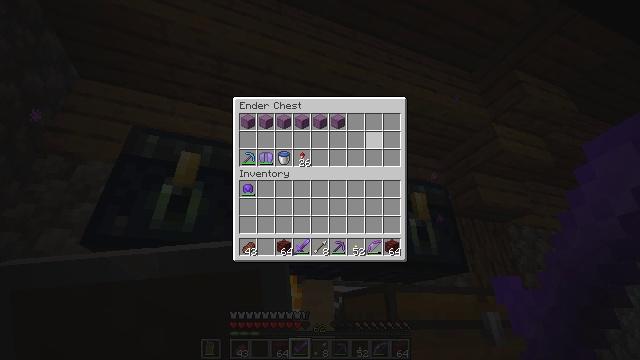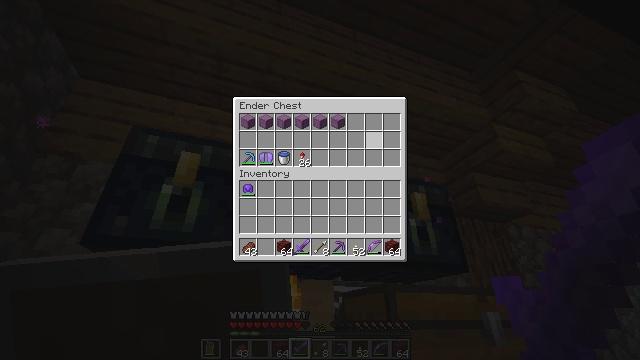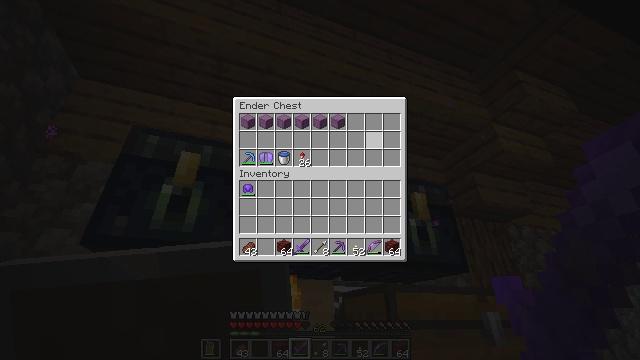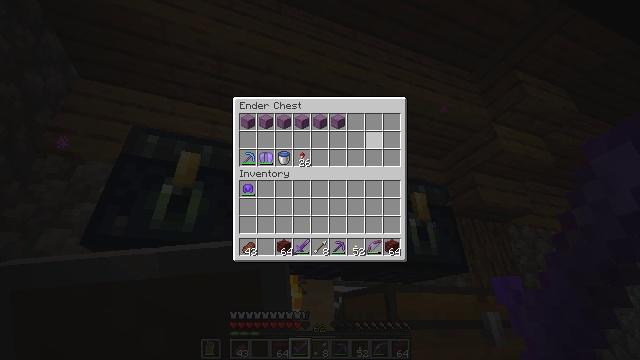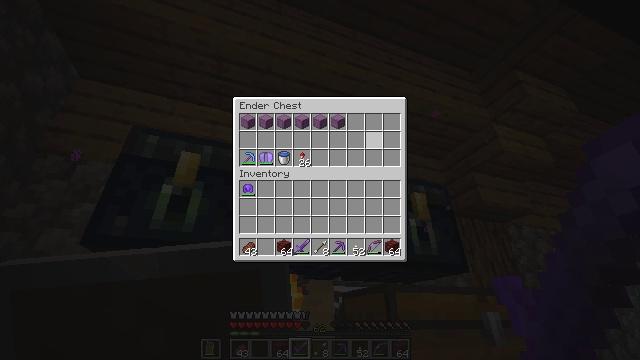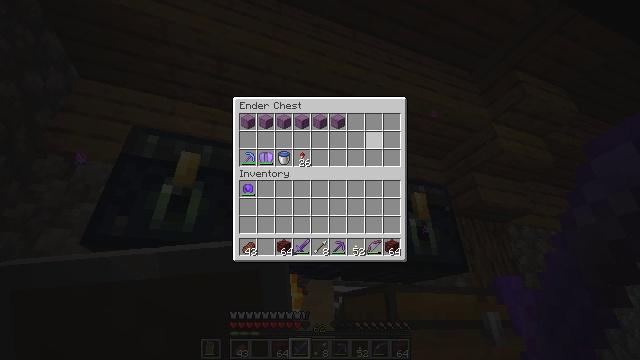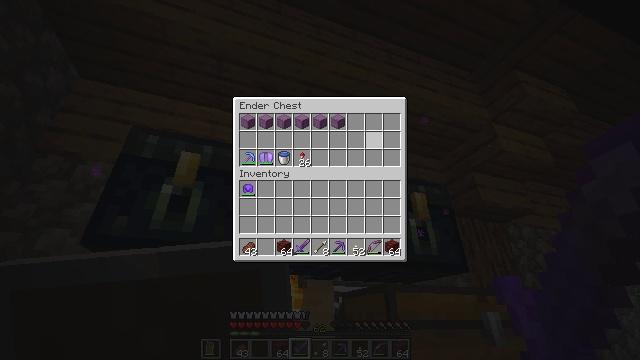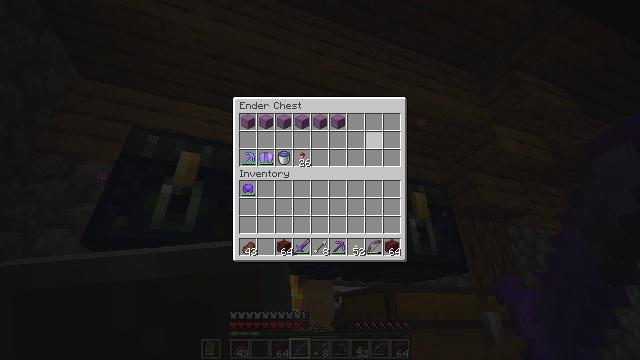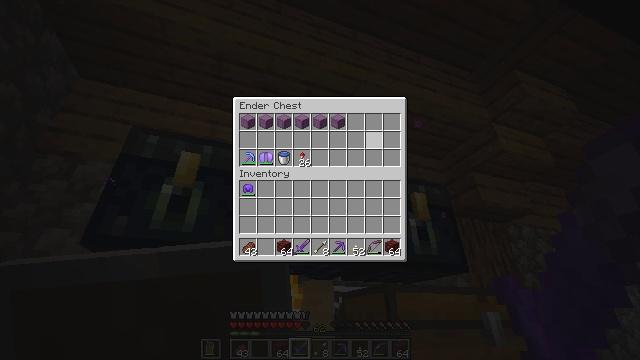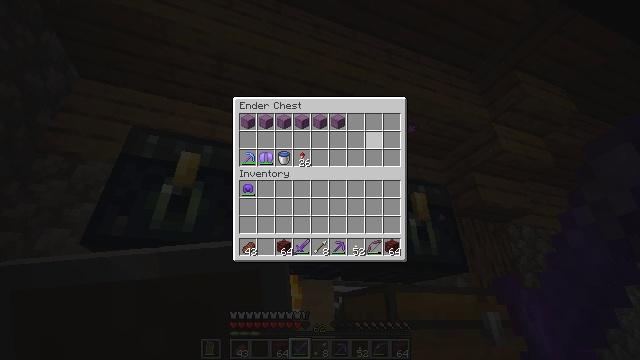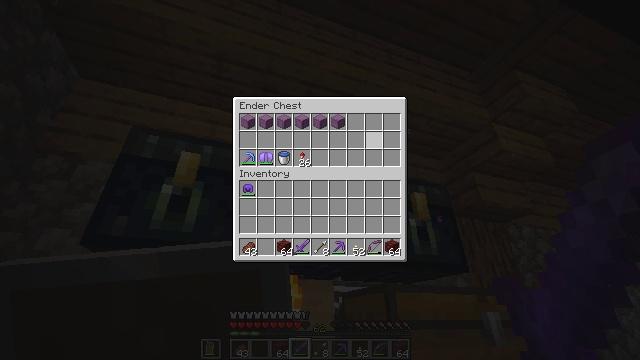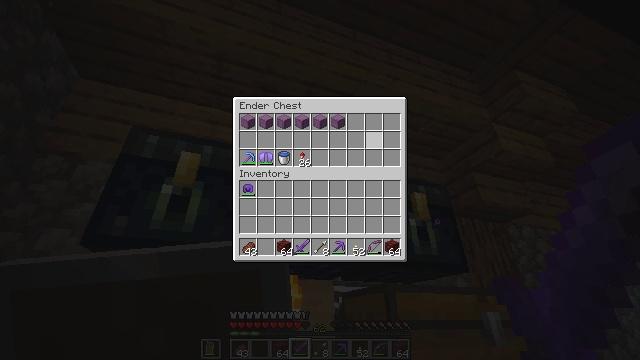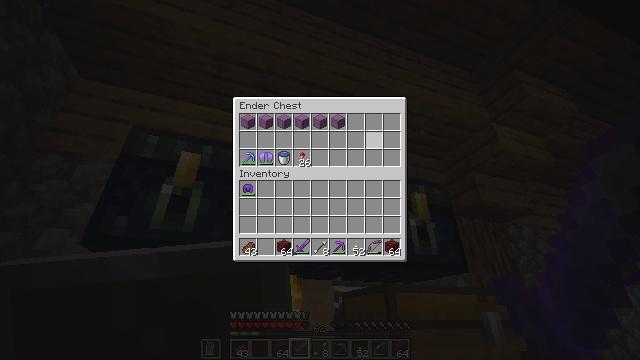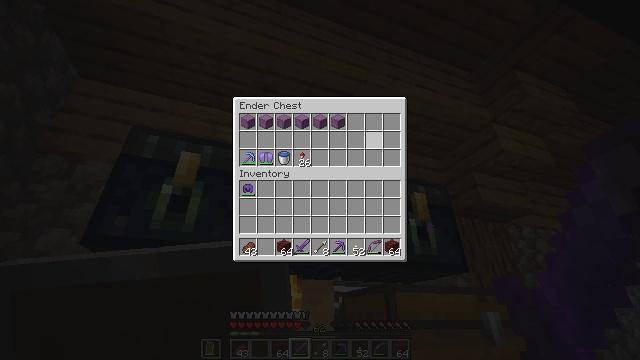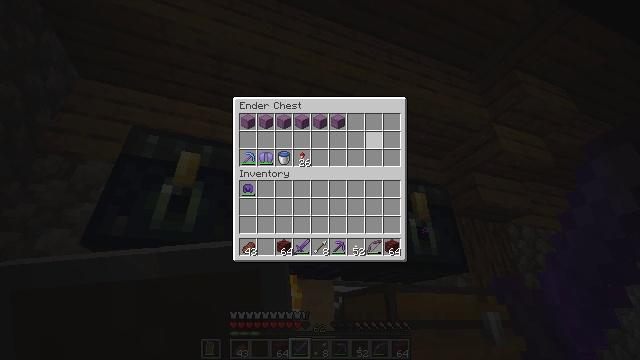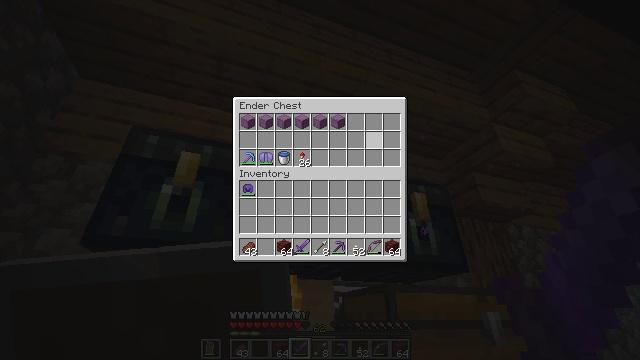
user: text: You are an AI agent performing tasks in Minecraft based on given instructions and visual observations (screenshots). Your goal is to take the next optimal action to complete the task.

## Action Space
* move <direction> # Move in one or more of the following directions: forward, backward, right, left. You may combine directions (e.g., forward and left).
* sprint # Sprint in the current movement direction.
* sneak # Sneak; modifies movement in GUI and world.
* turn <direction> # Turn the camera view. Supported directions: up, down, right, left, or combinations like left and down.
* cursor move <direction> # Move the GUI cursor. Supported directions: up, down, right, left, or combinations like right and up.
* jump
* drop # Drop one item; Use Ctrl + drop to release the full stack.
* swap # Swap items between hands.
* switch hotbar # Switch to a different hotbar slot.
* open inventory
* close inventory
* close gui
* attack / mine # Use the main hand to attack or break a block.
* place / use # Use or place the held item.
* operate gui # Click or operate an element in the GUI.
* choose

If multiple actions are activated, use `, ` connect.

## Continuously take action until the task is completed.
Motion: motion action
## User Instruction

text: Left click on the ender chest to mine.
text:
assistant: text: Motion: no_op
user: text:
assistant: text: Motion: no_op
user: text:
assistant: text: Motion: no_op
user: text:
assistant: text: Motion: no_op
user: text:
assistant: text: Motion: no_op
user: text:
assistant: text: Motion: no_op
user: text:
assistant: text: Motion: no_op
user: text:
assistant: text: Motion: no_op
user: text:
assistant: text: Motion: no_op
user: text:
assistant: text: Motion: no_op
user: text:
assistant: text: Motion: no_op
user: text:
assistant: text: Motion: no_op
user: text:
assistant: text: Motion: no_op
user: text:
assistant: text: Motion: no_op
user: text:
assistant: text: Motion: no_op
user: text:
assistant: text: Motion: no_op
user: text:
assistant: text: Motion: no_op
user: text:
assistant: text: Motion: no_op
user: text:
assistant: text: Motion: no_op
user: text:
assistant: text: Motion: no_op
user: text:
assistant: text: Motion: no_op
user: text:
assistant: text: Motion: no_op
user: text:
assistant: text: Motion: no_op
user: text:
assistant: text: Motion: no_op
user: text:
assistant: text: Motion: no_op
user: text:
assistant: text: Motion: no_op
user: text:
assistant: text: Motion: no_op
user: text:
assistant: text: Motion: no_op
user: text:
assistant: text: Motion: no_op
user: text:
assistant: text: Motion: no_op